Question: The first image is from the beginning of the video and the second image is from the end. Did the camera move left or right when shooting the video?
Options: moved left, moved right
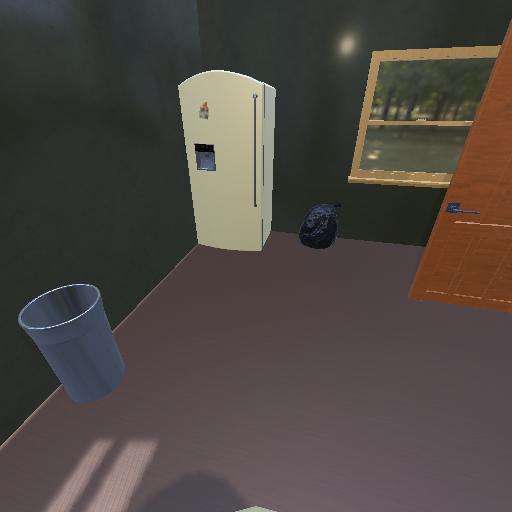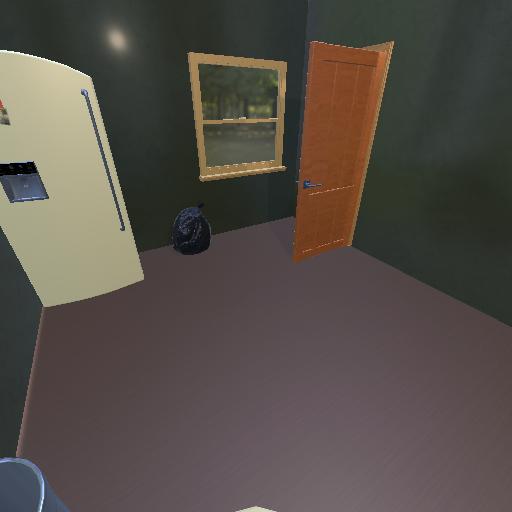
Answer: moved left